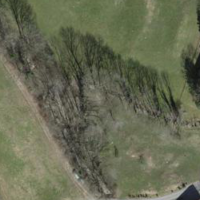
EUNIS habitat code: 24
Species observed at this site:
Lamium galeobdolon